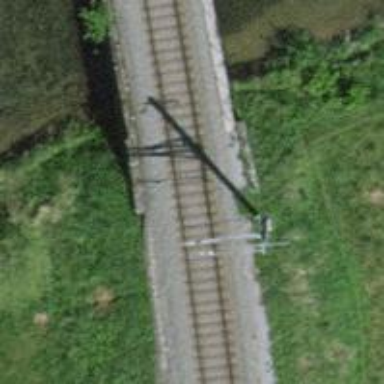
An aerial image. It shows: Railway bridge with electrified tracks and single contact line.